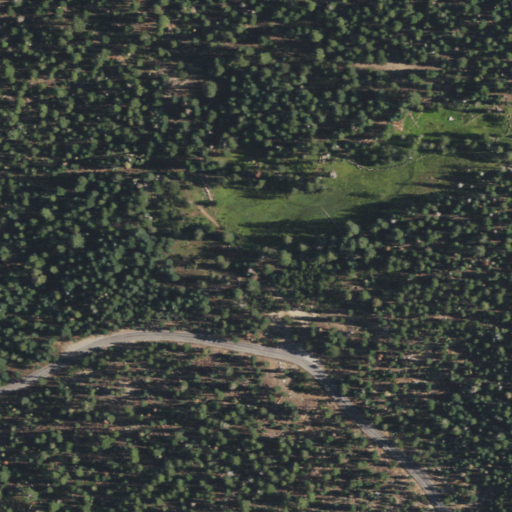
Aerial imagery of plain(s) in California named Sapps Meadow containing evergreen forest and open development